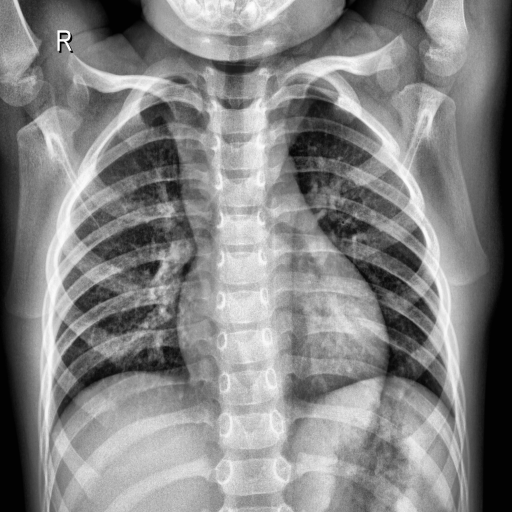
Finding: NORMAL